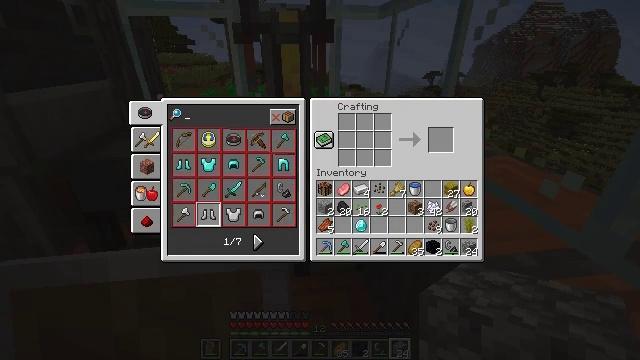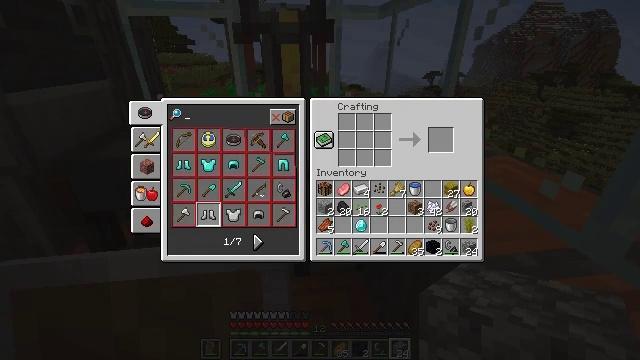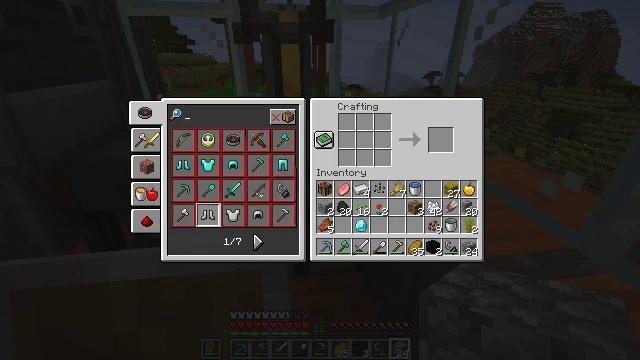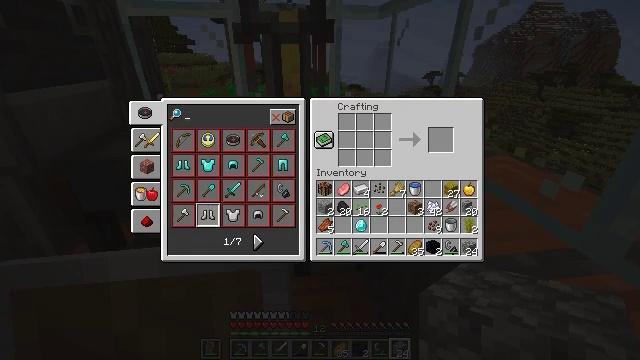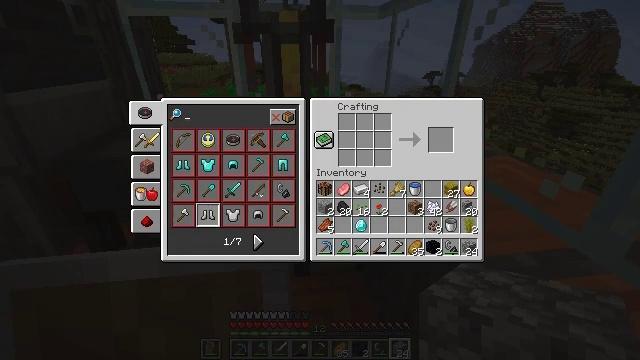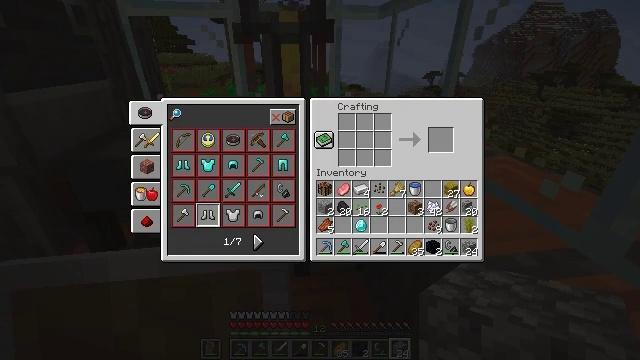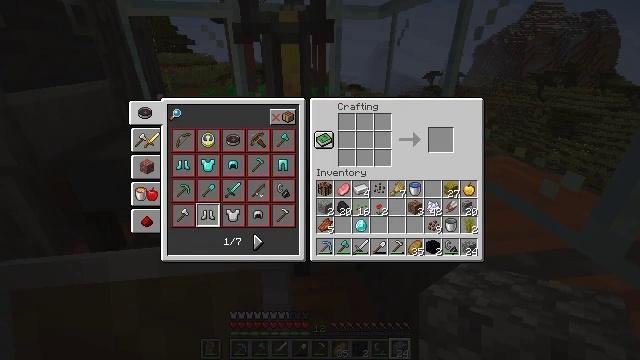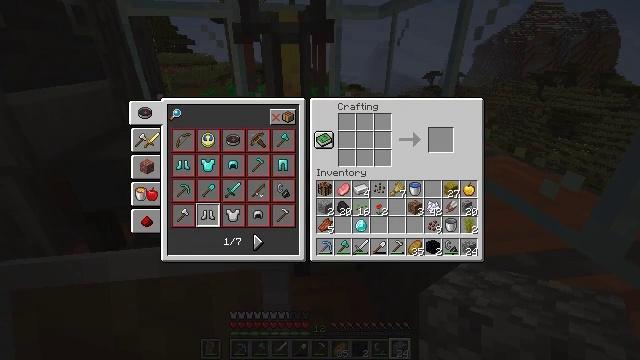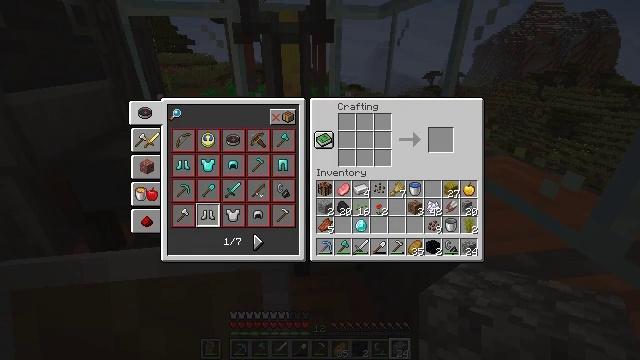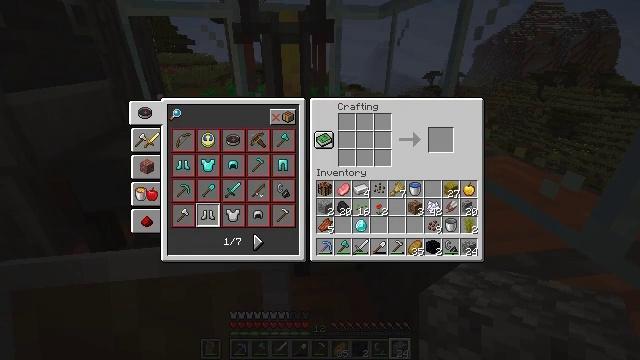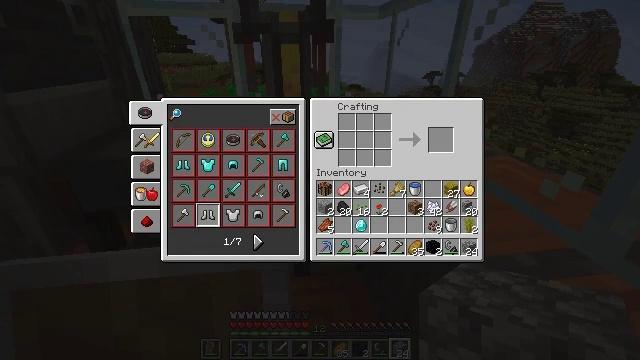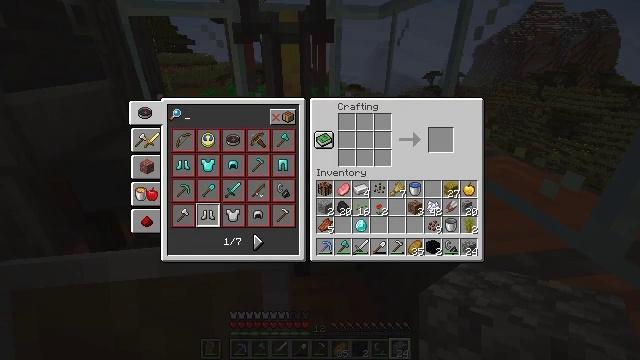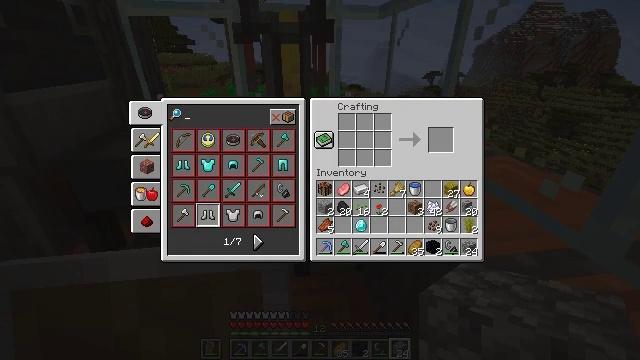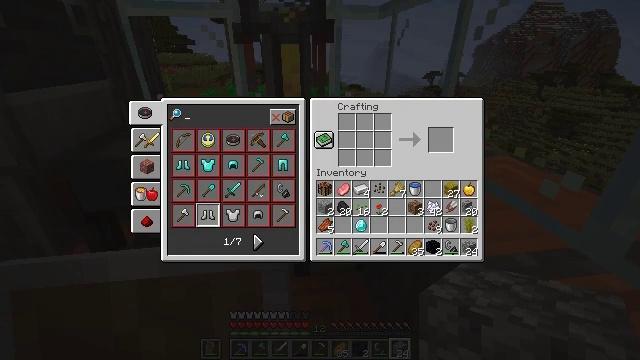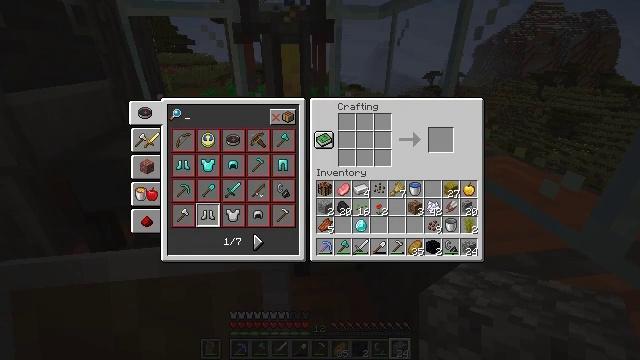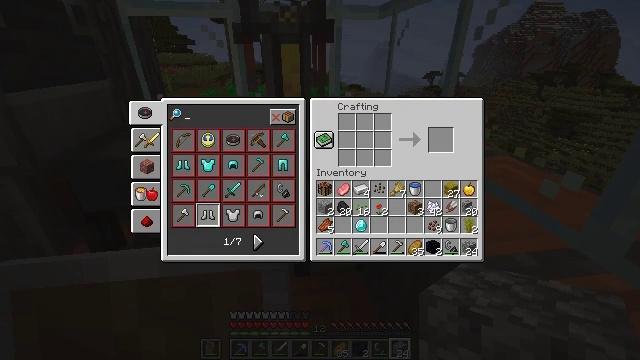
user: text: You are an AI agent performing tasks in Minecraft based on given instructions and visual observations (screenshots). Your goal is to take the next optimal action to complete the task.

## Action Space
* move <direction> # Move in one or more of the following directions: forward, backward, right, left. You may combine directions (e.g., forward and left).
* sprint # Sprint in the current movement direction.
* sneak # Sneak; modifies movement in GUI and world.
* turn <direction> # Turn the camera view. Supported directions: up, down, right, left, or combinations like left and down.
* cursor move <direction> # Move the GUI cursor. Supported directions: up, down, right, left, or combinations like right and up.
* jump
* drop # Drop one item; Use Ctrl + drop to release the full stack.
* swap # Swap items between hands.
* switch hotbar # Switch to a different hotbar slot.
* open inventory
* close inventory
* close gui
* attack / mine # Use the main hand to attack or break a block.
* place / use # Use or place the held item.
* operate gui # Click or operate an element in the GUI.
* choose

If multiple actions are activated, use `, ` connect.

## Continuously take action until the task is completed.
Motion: motion action
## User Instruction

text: Use obsidian, diamonds, and a book to craft an enchanting table.
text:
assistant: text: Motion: no_op
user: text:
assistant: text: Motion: no_op
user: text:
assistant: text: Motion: no_op
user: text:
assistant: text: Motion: no_op
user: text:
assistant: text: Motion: no_op
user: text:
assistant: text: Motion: no_op
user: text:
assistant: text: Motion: no_op
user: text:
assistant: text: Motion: no_op
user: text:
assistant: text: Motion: no_op
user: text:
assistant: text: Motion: no_op
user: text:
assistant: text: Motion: no_op
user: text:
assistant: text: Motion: no_op
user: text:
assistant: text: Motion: no_op
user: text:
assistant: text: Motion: no_op
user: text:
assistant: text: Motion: no_op
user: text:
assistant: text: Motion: no_op
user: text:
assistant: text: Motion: no_op
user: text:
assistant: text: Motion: no_op
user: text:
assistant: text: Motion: no_op
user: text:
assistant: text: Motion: no_op
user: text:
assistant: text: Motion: no_op
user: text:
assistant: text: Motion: no_op
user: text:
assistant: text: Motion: no_op
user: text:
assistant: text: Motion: no_op
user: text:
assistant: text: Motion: no_op
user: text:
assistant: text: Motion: no_op
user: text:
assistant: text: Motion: no_op
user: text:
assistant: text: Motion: no_op
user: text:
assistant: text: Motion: no_op
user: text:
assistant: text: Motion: no_op